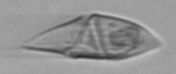
Label: Gyrodinium